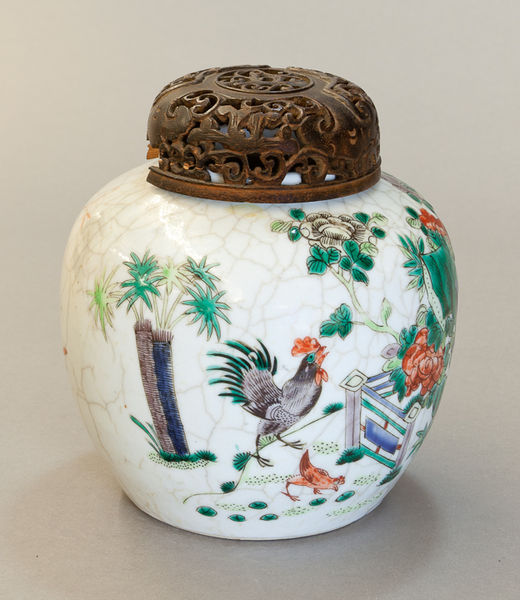
Titel: Ginger Jar
Standort: Amherst (Massachusetts, USA)
Institution: Mead Art Museum, Amherst College
Schlagwörter: baum, blätter, vogel, zaun, blatt, vase, blue, red, white, gold, green, old, flowers, pattern, palme, plant, pot, gefäss, flower, tree, trees, feet, metal, plants, hahn, color, bird, walking, birds, cock, rooster, urne, glass, photo, fence, roses, leaves, antique, colored, animal, ceramic, floral, rose, gefäs, asian, japan, pottery, round, palm tree, painted, chicken, chickens, e, jar, asia, clay, pecking, chicks, chick, porzellan, kunsthandwerk, roosters, cracked, hand painted, kermamik